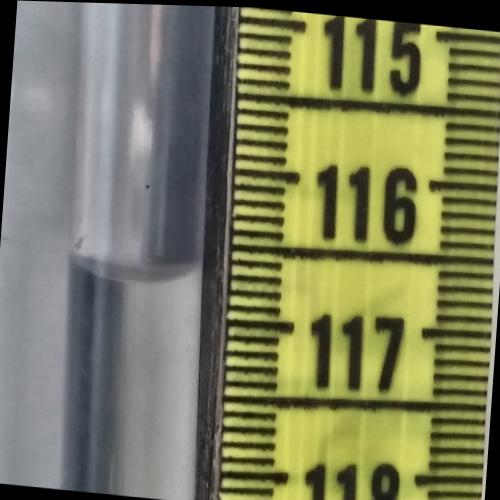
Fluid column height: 116.7 cm